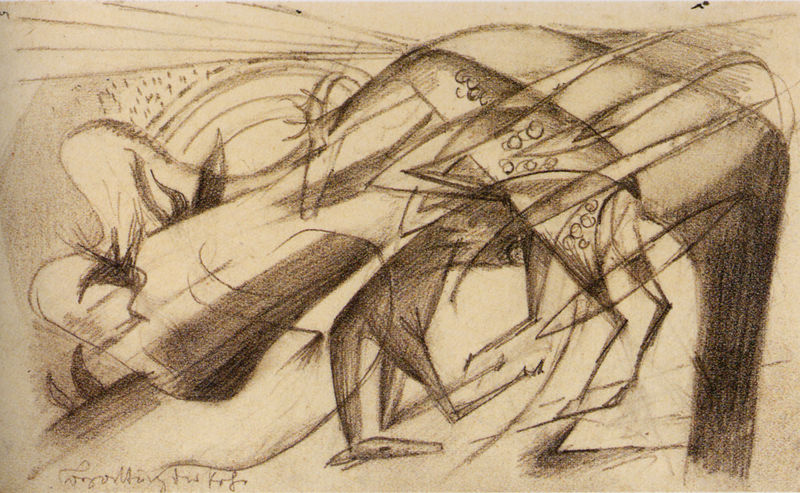
Titel: Das Skizzenbuch aus dem Felde, Blatt 5, Begattung der Rehe
Künstler: Franz Marc
Standort: München
Institution: Staatliche Graphische Sammlung
Schlagwörter: dunkel, kampf, kopf, körper, schatten, kubismus, landschaft, bewegung, braun, grau, hell, kreide, rücken, schwarz, skizze, zeichnung, gras, rasen, tier, tiere, wiese, expressionismus, signatur, feld, natur, auge, figur, pflanzen, kontrast, ohren, pferd, chaos, beine, mähne, füße, schrift, wellen, papier, biegung, bogen, studie, moderne, acker, abstrakt, flächen, modern, grafik, töne, kuh, linien, sigantur, figuren, wild, spitz, bauch, striche, surrealismus, unscharf, punkte, kurven, leiber, dada, strahlen, kohle, sex, schraffur, schraffuren, schwarzweiß, durcheinander, dynamik, kreise, beschriftung, bleistift, entwurf, kohlezeichnung, halbkreis, bauhaus, kontraste, hirsch, reh, rehe, dynamisch, picasso, leid, hörner, stier, ziege, blauer reiter, gewellt, moderne kunst, paul klee, graphit, regenbogen, kringel, liebesszene, franz marc, marc, kristallin, segmente, fäche, grafit, antilope, mitleid, aktiv, begattung, begattung des rehs, besamung, exprssionist, fortpflanzung, halbtöne, ineinander, kopulation, revier, samen, unterwefung, giraffe, blauer reichter